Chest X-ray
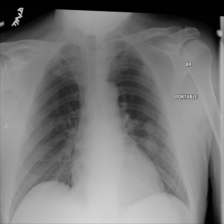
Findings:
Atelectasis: negative
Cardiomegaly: negative
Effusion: negative
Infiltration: negative
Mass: positive
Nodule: negative
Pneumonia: negative
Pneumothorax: negative
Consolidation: negative
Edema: negative
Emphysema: negative
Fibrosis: negative
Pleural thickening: negative
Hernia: negative